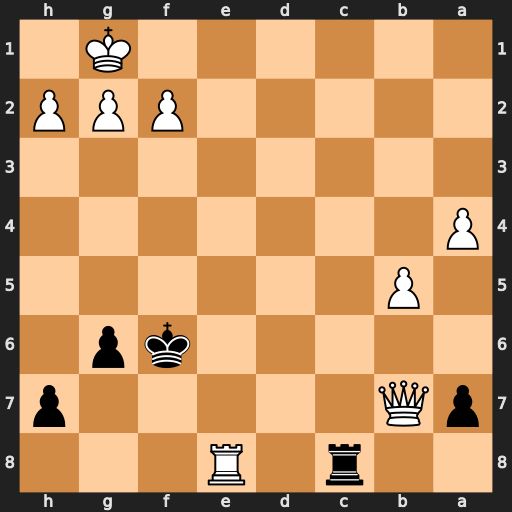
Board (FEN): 2r1R3/pQ5p/5kp1/1P6/P7/8/5PPP/6K1
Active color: b
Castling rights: -
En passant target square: -
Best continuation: Rc1+ Re1 Rxe1#